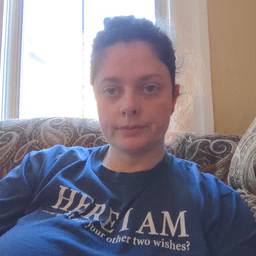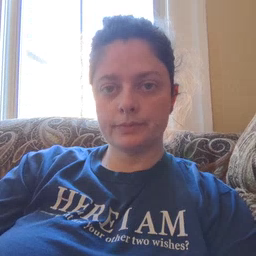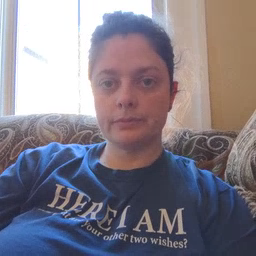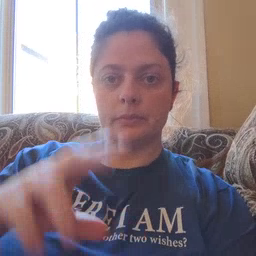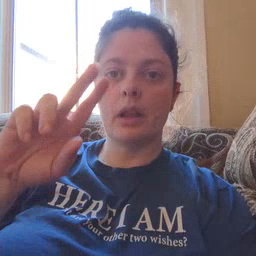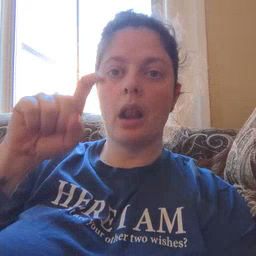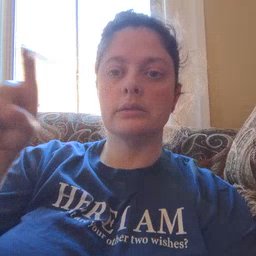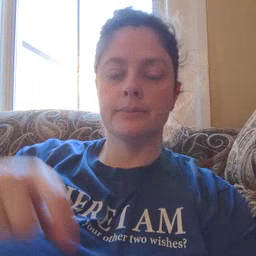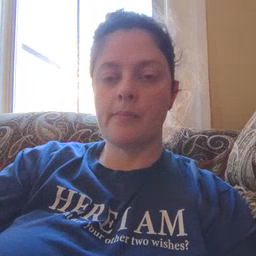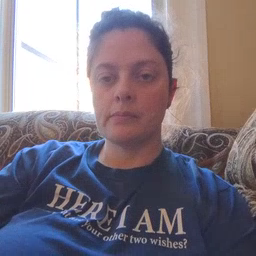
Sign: closet